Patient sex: F
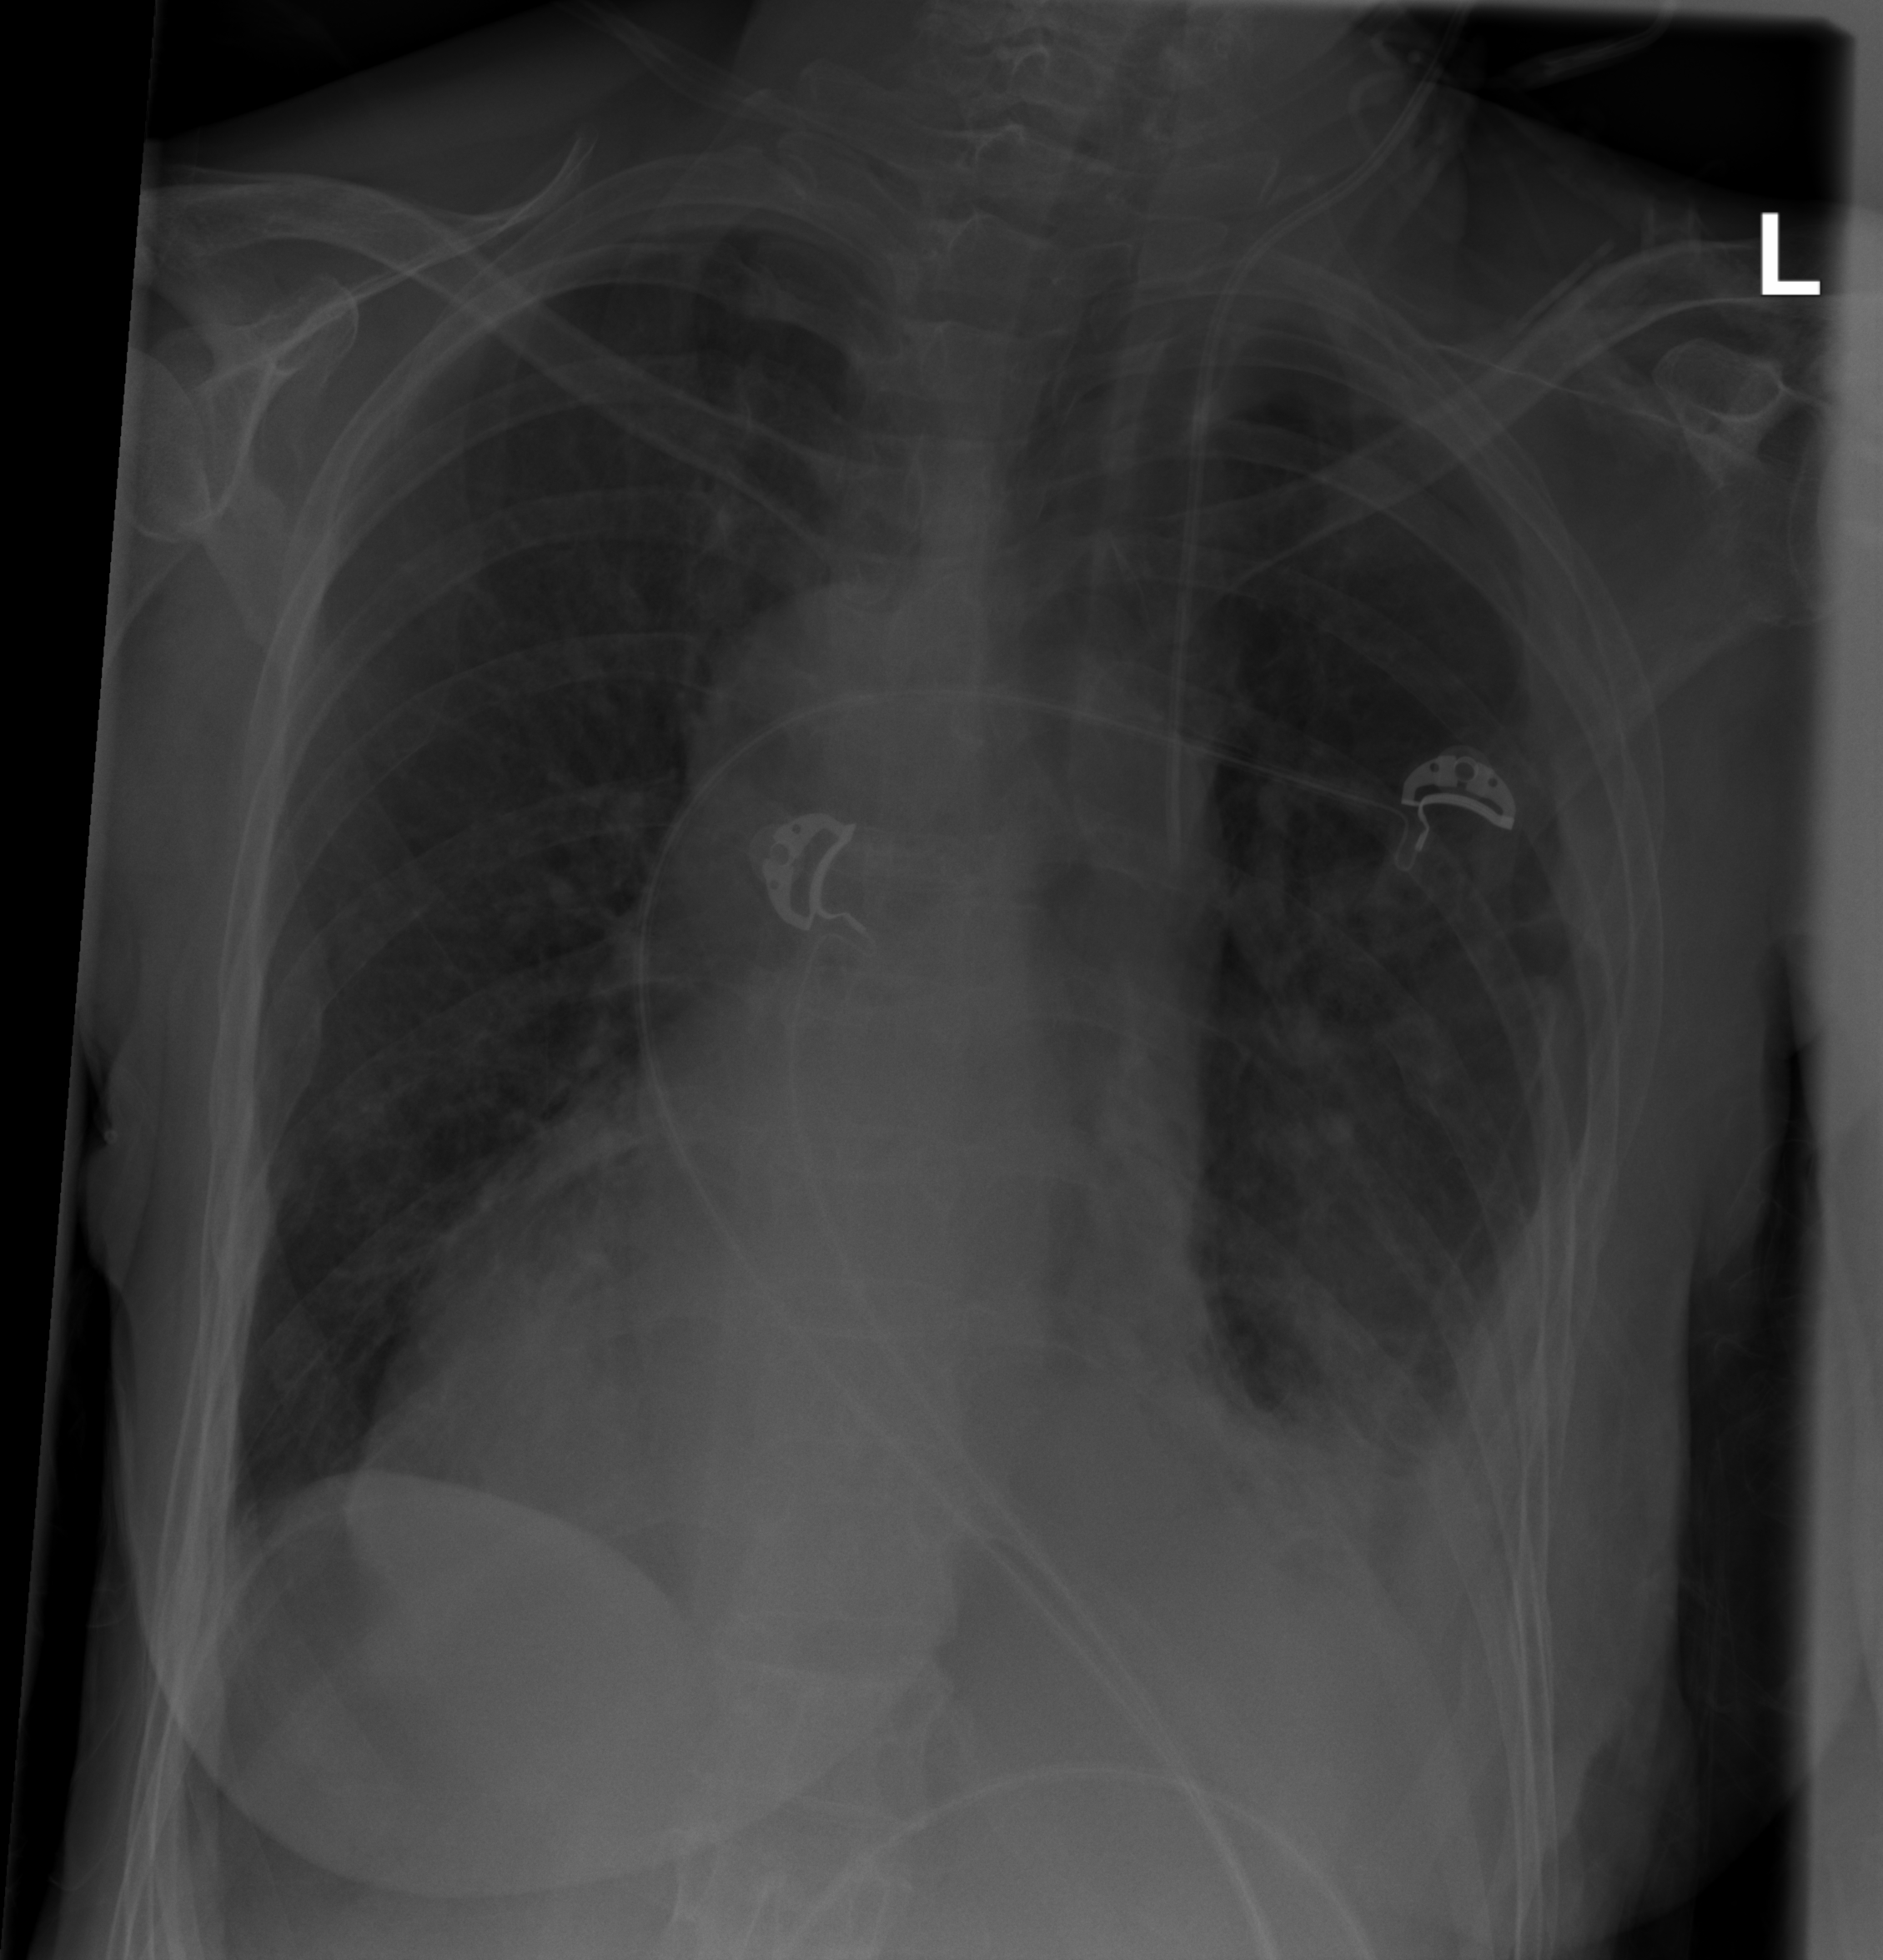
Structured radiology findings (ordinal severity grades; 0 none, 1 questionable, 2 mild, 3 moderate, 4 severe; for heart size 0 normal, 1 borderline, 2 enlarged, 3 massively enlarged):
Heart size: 2
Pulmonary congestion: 0
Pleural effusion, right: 0
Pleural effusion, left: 3
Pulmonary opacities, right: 0
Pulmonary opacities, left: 1
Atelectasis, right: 0
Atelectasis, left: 3